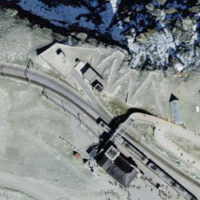
EUNIS habitat code: 48
Species observed at this site:
Zygaena exulans
Gypaetus barbatus
Monticola saxatilis
Pontia callidice
Phoenicurus ochruros
Montifringilla nivalis
Pyrrhocorax graculus
Prunella collaris